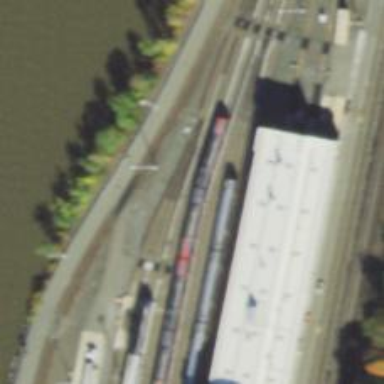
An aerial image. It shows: Electrified rail service yard.